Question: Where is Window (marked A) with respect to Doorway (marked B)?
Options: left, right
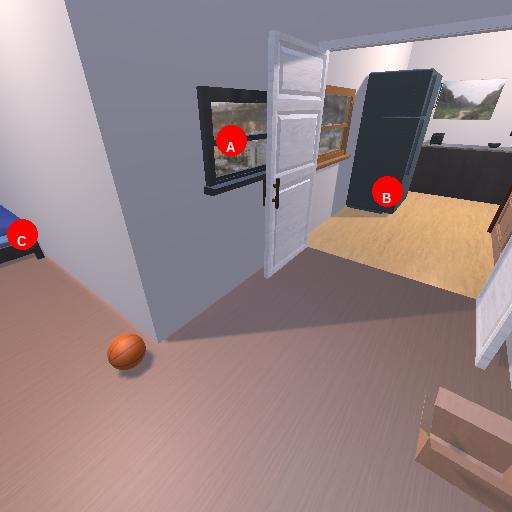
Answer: left